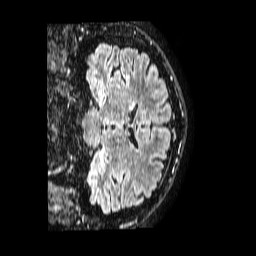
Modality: FLAIR
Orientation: coronal
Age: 41
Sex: male
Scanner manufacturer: philips
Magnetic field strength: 1.5 T
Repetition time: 4.8 s
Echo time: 0.3 s